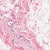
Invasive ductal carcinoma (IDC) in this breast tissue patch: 0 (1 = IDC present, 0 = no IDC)